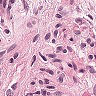
Metastatic tissue present: yes